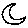
Label: moon